Field crop: maize
Growth stage: 1
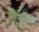
Species: datura